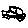
Label: car